Question: I am new to JavaScript, just created a cocoa app with a webView embedded which display the gmail iPhone site. What I want to do here is to schedule a timer method, then in the timer method,emulate a click on a refresh button to fire the on click event?

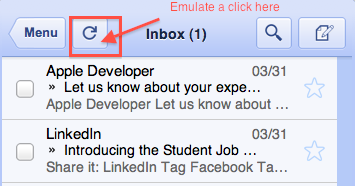
Answer: Dom events can be fired just calling it:
The code below will fire the click event of the element with the id '#foo'
'''
document.getElementByTagName('foo').onclick();
'''